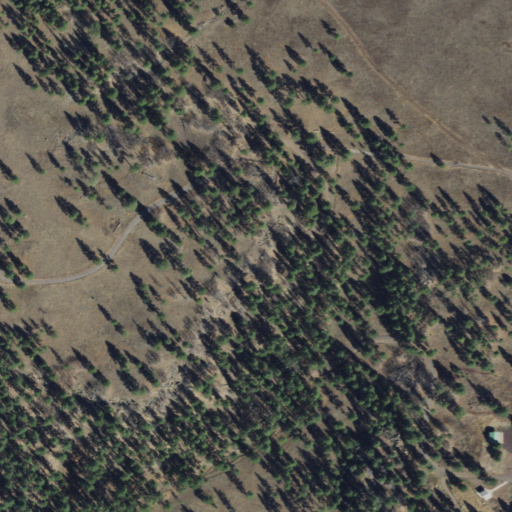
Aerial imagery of bench in Arizona named Switzer Mesa containing evergreen forest, shrub, and grassland